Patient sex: M
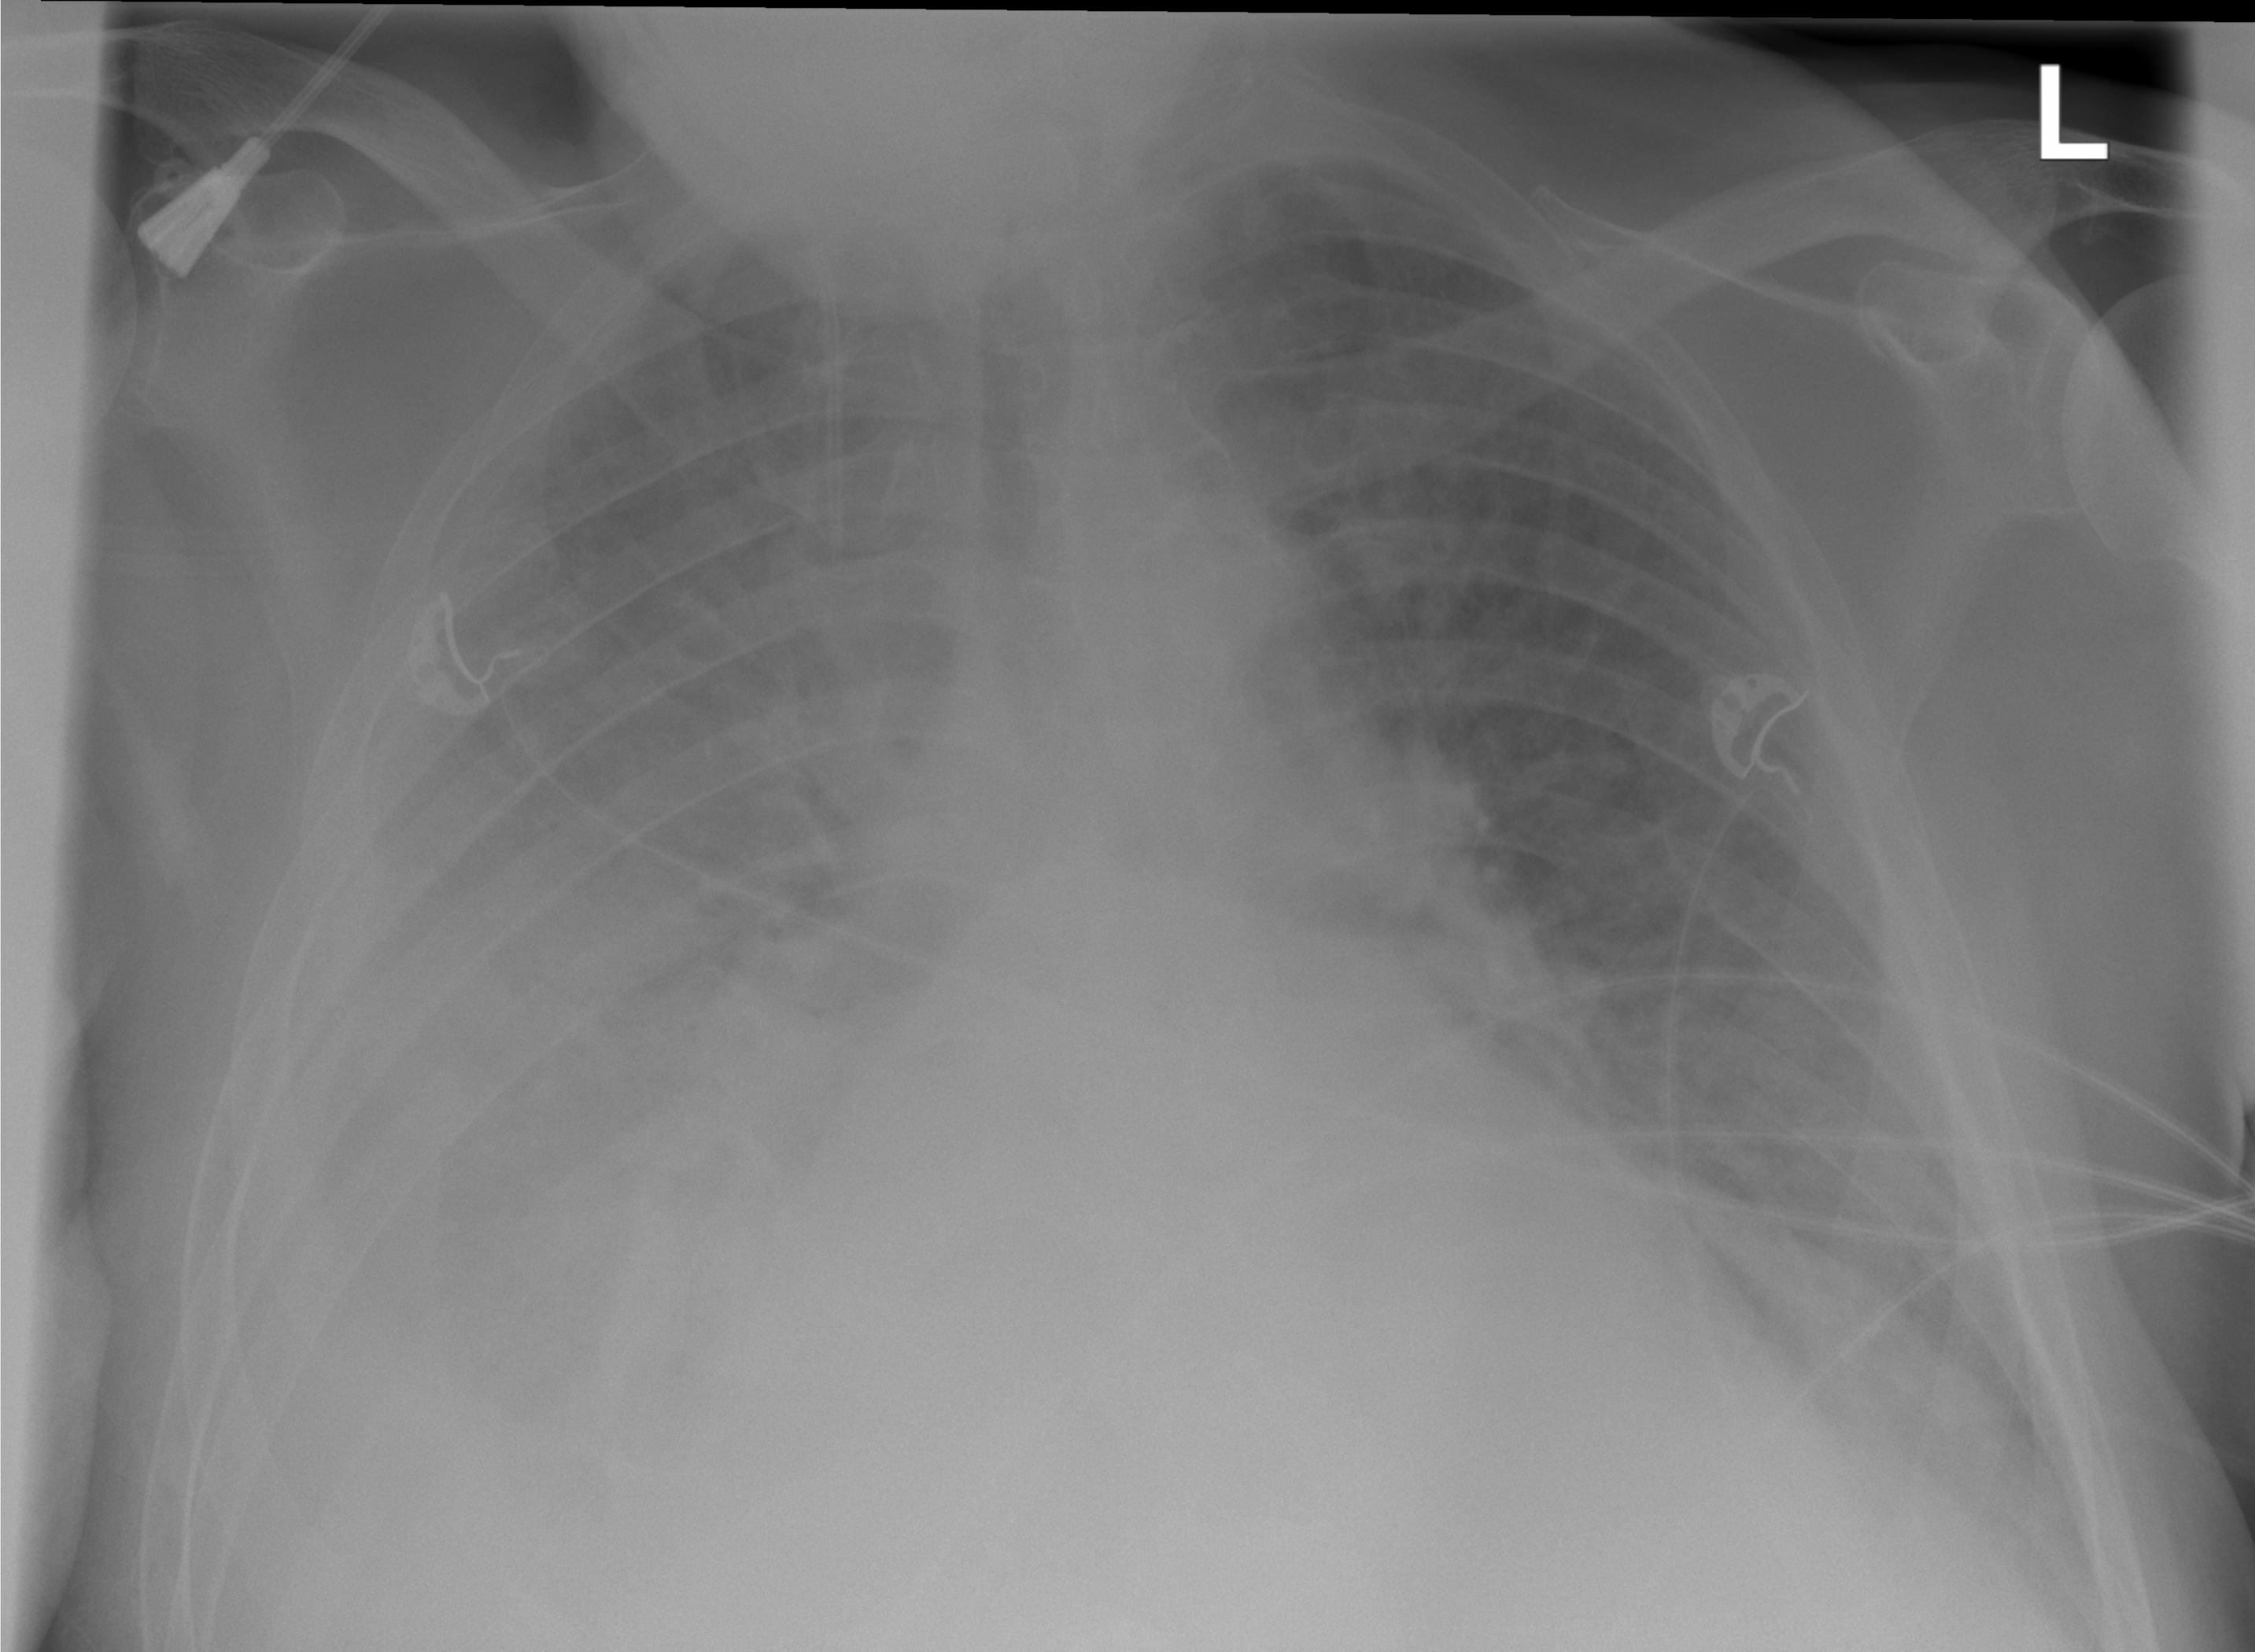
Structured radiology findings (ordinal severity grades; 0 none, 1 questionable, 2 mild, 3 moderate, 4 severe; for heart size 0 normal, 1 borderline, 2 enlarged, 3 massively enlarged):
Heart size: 2
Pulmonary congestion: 0
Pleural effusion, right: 3
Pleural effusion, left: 0
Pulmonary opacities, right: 1
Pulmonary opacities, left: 0
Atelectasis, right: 3
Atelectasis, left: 2